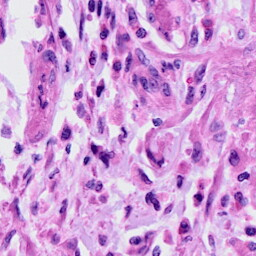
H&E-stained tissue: Cervix